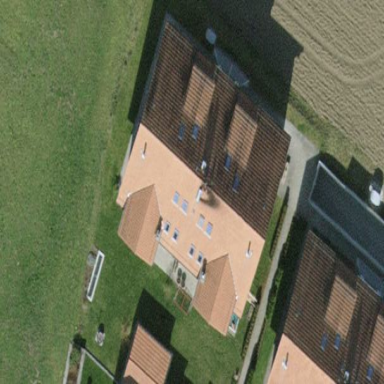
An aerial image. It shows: Gabled roof on building that houses apartments.